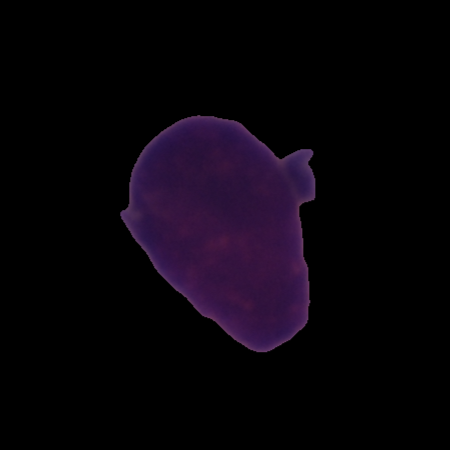
Label: healthy